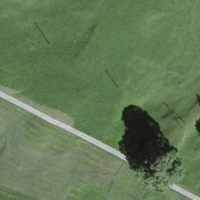
EUNIS habitat code: 23
Species observed at this site:
Lysimachia nummularia
Geum rivale
Tussilago farfara